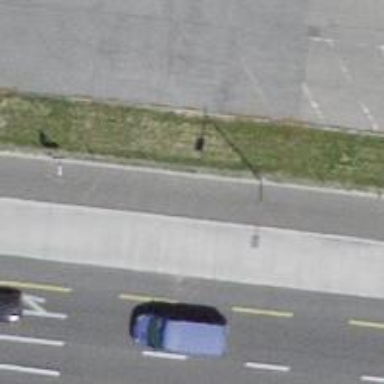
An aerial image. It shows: Bus stop with platform for public transport.